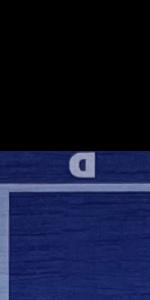
Label: Empty